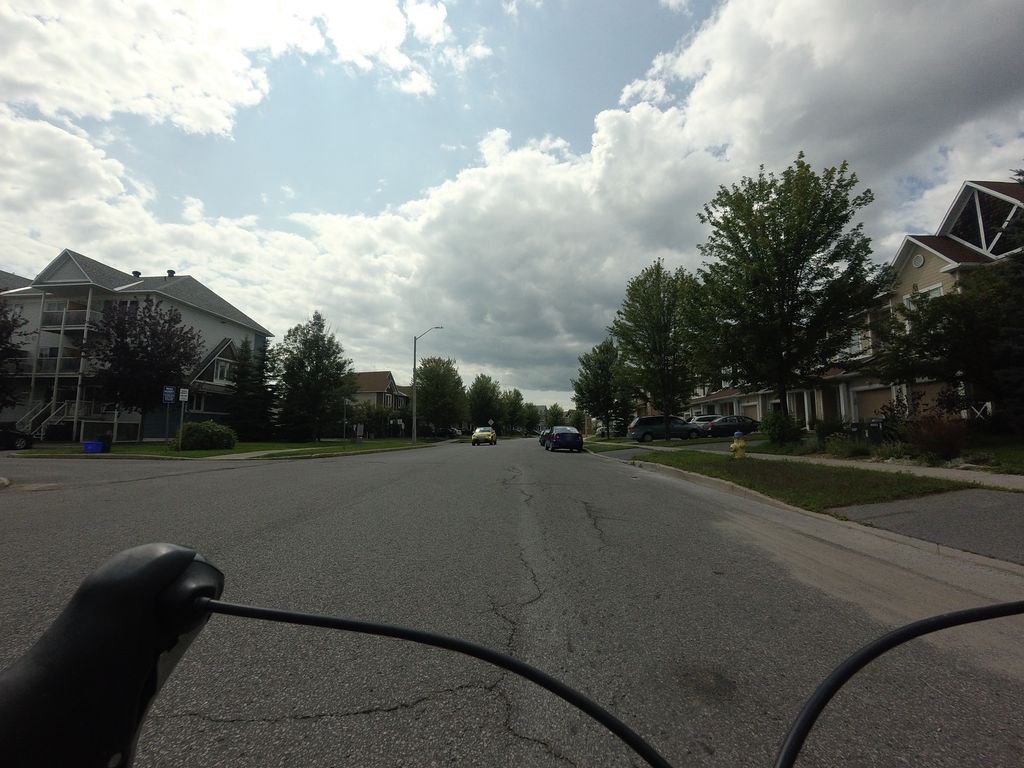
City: ottawa-gatineau